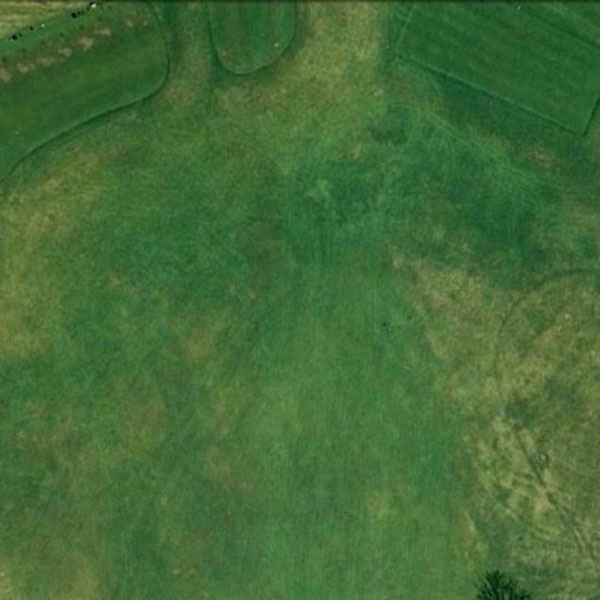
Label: Meadow